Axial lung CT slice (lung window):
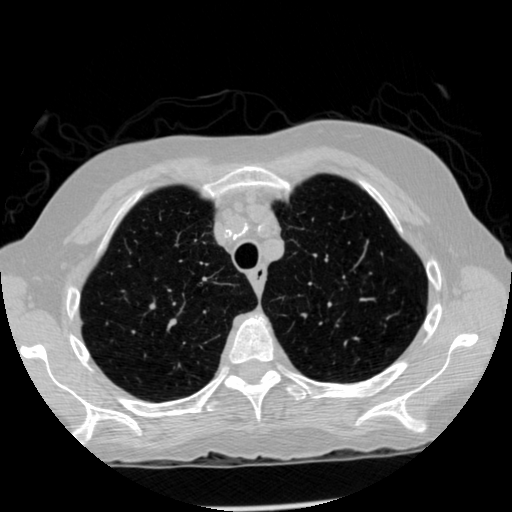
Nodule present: no